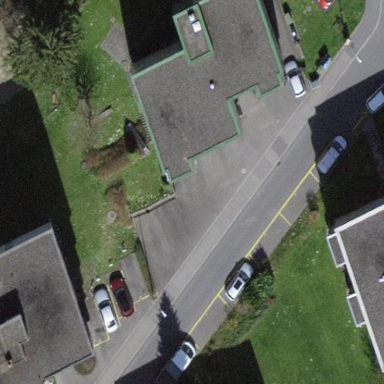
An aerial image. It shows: Parking area with surface.